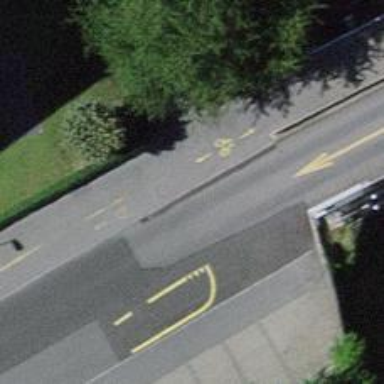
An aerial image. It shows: Kerb serving as barrier.